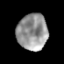
Tissue: prostate
Cell type: T cells
Senescence score: 0.3332
Nuclear area (px): 1086
Mean DAPI intensity: 148.998